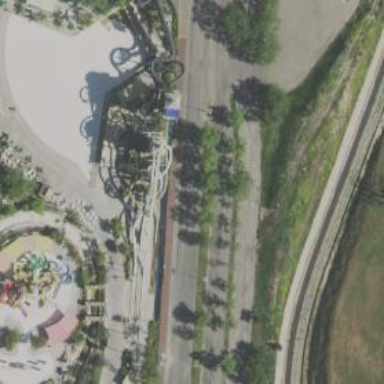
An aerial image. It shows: Water slide attraction.